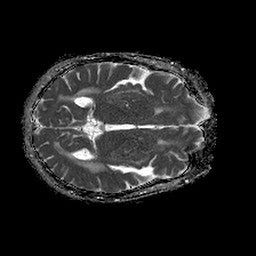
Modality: ADC
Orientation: axial
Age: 65
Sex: female
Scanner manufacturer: philips
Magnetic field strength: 1.5 T
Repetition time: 4.6 s
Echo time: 0.08528 s